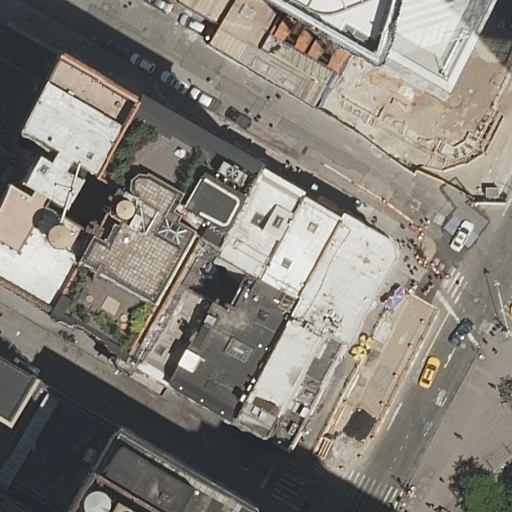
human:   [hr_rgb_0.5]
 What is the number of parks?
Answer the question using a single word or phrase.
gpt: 1

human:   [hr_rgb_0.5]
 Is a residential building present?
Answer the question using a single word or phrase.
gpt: yes

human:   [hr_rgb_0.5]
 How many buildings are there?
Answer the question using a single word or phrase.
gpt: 10

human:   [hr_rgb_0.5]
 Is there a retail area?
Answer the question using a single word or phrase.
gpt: yes

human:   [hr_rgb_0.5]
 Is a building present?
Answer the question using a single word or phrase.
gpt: yes

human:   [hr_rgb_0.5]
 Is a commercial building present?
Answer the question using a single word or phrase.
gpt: no

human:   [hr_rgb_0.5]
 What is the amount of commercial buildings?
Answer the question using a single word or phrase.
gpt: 0

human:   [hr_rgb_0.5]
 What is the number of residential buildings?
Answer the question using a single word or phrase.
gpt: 8

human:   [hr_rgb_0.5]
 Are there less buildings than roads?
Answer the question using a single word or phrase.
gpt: no

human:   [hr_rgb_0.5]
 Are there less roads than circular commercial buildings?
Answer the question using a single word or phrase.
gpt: no

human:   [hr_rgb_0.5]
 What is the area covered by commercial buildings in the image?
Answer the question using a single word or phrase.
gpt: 0m2

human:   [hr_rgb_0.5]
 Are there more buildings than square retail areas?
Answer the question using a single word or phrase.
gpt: yes

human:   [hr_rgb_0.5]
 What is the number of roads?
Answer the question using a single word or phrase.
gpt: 5

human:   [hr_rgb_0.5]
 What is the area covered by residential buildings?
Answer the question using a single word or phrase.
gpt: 3729m2

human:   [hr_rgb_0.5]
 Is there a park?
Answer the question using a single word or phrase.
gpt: yes

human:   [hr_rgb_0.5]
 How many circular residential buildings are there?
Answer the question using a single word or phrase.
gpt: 0

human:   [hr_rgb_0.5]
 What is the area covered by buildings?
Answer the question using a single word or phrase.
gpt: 4666m2

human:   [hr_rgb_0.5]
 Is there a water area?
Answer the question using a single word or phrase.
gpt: no

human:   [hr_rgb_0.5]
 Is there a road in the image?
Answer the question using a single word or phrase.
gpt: yes

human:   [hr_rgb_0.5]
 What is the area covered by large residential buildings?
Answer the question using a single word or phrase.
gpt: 3110m2

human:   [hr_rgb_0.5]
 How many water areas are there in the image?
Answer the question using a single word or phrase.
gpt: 0

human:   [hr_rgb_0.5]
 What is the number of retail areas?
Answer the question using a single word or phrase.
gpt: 1

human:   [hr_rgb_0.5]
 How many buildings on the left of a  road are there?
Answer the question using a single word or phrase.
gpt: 10

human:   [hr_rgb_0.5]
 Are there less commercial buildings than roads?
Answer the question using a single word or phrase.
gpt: yes

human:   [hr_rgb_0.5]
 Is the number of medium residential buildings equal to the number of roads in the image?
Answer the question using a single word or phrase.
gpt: no

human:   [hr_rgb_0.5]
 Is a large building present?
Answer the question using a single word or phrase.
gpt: yes

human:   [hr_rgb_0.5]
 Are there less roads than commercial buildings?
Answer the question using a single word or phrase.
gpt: no

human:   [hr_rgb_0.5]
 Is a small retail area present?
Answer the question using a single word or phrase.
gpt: yes

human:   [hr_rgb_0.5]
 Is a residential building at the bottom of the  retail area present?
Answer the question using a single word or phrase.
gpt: yes

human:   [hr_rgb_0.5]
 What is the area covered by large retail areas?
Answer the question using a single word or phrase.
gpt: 0m2

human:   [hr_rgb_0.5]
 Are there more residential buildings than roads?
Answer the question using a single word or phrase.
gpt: yes

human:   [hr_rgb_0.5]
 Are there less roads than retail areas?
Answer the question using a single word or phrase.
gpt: no

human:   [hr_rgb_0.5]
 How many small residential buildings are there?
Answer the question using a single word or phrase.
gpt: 2

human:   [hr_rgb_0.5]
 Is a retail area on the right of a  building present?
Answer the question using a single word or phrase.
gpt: no

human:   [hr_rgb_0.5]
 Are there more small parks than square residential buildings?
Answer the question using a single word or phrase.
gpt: no

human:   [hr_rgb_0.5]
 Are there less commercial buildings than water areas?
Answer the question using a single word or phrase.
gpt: no

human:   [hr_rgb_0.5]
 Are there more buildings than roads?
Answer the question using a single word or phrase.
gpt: yes

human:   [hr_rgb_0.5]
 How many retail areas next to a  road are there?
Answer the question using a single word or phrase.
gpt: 1

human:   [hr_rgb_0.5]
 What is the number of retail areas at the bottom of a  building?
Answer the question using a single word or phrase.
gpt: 0

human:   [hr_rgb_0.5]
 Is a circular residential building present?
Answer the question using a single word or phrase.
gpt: no

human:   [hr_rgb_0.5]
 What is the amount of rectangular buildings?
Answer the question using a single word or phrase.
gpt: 5

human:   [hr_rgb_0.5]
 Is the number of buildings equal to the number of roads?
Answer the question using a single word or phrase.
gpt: no

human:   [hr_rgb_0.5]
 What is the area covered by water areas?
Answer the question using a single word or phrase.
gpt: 0m2

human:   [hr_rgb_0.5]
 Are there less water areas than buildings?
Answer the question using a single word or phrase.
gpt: yes

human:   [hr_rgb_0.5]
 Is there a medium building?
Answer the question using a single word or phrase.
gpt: yes

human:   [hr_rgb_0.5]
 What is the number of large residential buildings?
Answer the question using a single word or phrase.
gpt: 4

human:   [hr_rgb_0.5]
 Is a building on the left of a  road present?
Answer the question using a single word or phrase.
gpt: yes

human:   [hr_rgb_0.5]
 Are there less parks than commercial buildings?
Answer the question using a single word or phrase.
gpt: no

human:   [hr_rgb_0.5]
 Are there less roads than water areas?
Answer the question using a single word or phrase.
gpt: no

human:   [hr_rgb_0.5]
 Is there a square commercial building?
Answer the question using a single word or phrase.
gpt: no

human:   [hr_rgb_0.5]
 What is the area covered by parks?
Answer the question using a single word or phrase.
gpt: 548m2

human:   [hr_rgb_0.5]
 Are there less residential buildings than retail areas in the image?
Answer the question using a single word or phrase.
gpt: no

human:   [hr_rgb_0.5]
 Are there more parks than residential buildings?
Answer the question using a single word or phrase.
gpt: no

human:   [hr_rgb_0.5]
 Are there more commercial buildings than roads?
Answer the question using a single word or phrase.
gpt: no

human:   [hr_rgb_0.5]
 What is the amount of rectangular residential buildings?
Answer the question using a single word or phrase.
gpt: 4

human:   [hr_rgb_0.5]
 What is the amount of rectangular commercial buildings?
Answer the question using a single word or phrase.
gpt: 0

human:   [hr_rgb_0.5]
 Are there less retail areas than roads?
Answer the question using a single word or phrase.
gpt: yes

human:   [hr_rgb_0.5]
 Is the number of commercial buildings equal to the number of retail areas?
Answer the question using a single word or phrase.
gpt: no

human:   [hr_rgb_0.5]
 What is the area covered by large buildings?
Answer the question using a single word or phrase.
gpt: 3819m2

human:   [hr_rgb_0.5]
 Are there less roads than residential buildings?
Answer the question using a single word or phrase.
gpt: yes

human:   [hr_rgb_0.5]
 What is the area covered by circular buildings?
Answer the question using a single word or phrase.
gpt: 0m2

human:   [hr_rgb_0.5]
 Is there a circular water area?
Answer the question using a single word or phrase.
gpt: no

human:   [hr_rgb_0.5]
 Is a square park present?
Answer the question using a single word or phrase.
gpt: no

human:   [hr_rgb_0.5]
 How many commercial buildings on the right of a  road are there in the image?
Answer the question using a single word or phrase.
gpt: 0